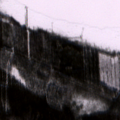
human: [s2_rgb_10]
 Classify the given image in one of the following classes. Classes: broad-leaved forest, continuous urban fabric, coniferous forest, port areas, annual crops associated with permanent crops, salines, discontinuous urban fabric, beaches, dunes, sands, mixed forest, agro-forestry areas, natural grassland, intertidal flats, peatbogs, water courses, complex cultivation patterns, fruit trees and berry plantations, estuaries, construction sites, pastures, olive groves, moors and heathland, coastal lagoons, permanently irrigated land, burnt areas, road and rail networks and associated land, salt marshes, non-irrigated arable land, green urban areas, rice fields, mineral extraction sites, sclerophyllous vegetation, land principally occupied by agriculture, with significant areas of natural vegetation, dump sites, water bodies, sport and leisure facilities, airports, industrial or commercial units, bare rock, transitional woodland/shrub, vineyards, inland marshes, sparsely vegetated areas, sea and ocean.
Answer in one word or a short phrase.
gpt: coniferous forest, mixed forest, peatbogs, water bodies